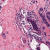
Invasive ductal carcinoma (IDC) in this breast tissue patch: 1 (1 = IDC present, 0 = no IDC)